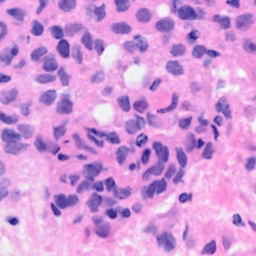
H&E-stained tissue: Breast